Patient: sex M, age 35
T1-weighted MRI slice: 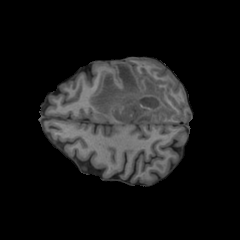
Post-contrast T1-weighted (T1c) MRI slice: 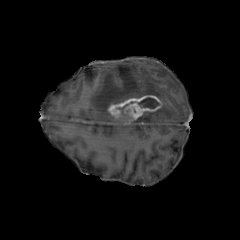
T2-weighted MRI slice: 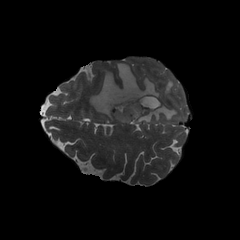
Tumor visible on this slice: yes
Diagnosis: Glioblastoma, IDH-wildtype
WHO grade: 4